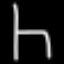
Label: chair